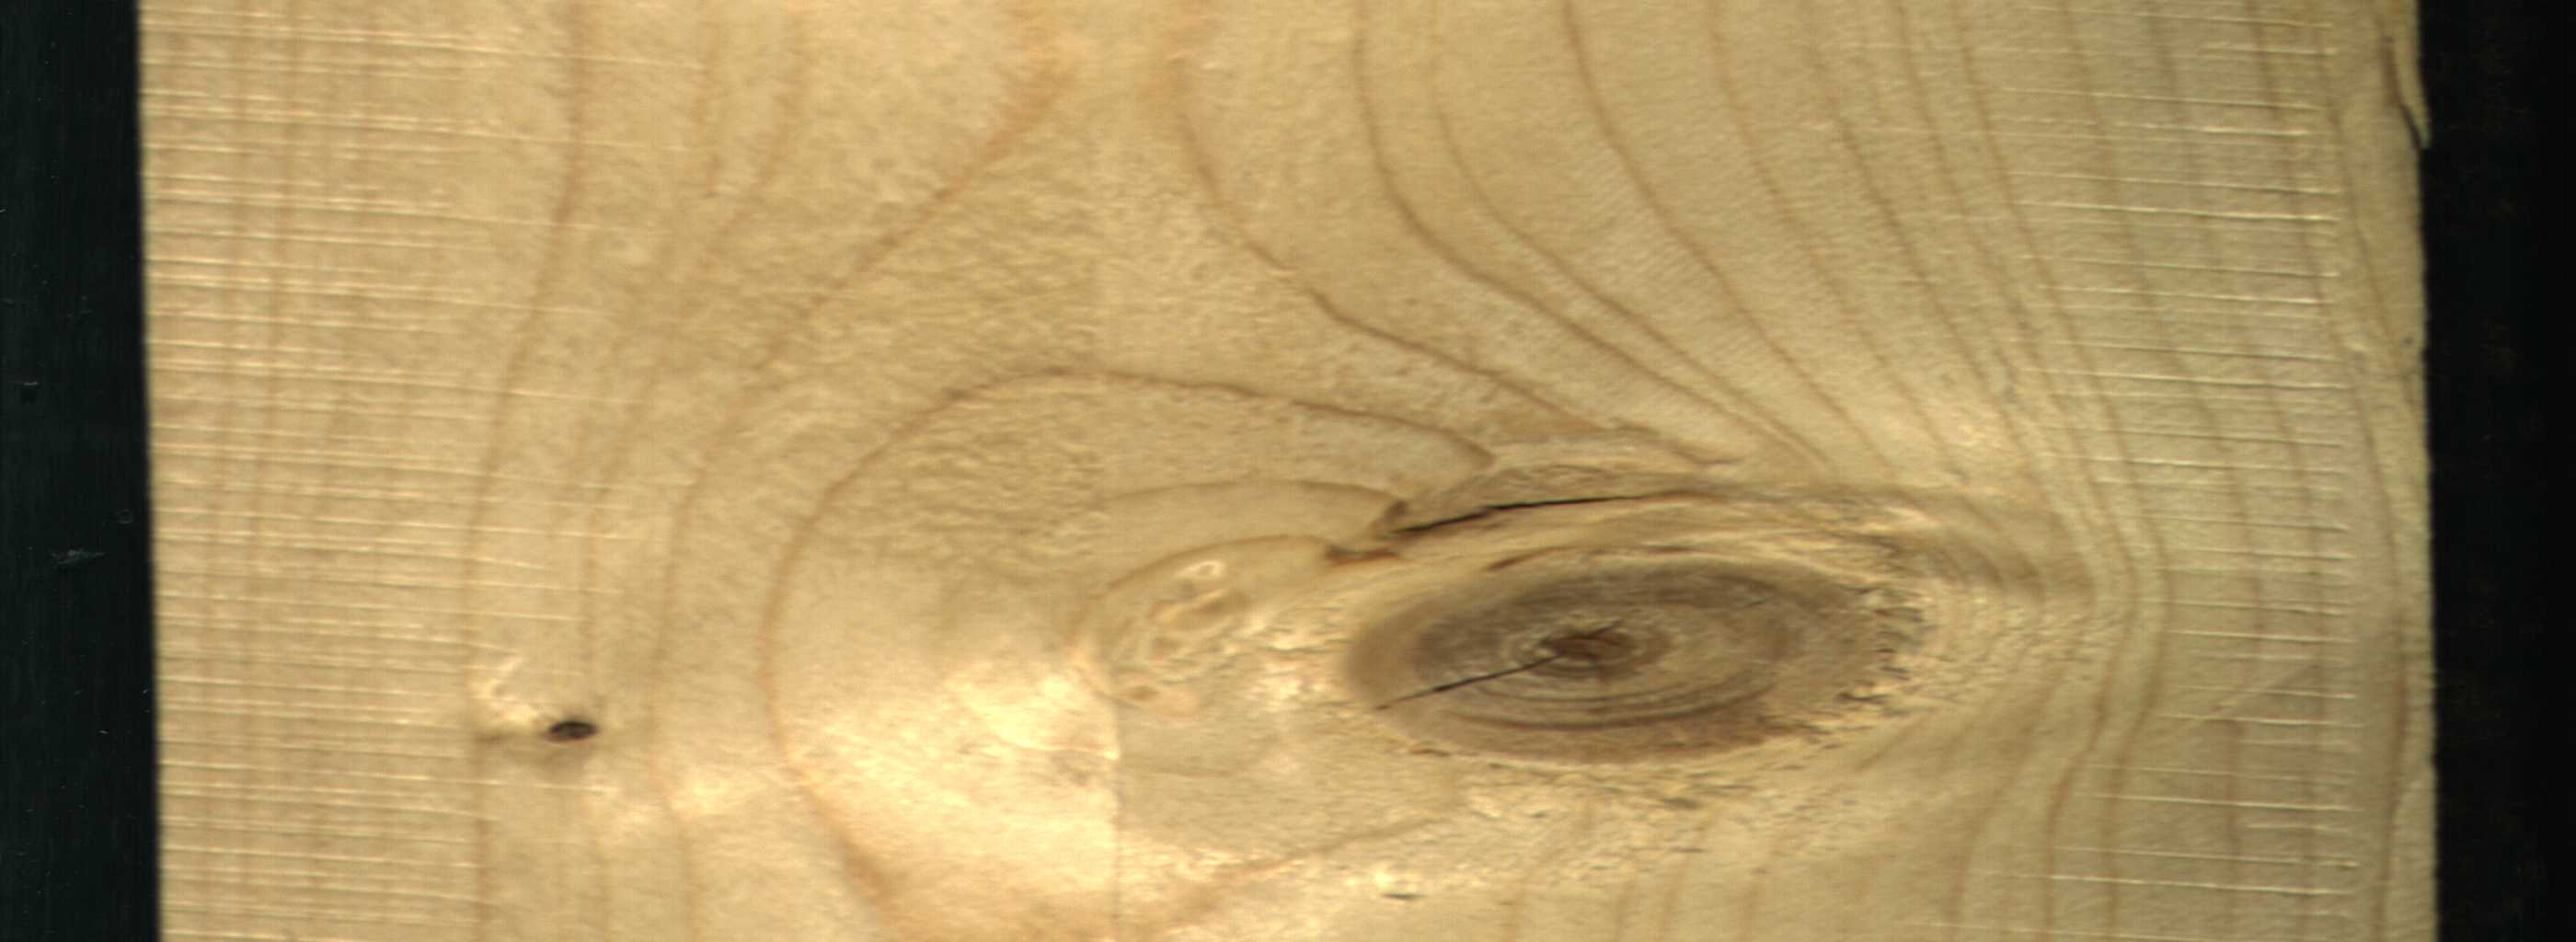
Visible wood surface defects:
Crack
knot_with_crack
Dead_Knot